Question: I'm new to this so forgive me. I've tried searching the documentation and the internet in general and I just can't figure it out. This is my XML:
'''
<RelativeLayout xmlns:android="http://schemas.android.com/apk/res/android"
xmlns:tools="http://schemas.android.com/tools"
android:layout_width="fill_parent"
android:layout_height="fill_parent"
android:background="#000000" >
<ImageView
android:layout_width="fill_parent"
android:layout_height="fill_parent"
android:contentDescription="@string/desc"
android:src="@drawable/my_image" />
<Button
android:layout_width="wrap_content"
android:layout_height="wrap_content"
android:layout_centerInParent="true"
android:text="@string/hello_world"/>
</RelativeLayout>
'''
It comes out looking like this:

I just want the button to be completely opaque and not see the background image mixing with the button. In other words, I want the image to be in the background and the button to appear solidly over top of it. I played with the alpha settings of both elements and haven't been able to figure it out. Thanks.
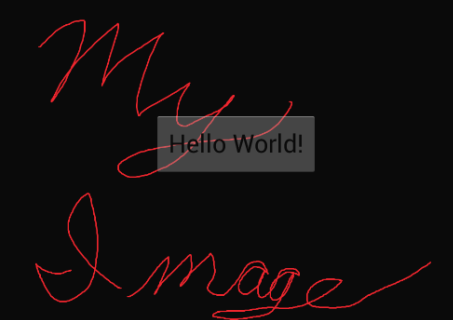
Answer: Try changing the background color of the Button to whatever you want using 'android:background'. eg to make it red use 'android:background = "#ff0000"'